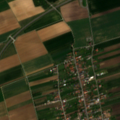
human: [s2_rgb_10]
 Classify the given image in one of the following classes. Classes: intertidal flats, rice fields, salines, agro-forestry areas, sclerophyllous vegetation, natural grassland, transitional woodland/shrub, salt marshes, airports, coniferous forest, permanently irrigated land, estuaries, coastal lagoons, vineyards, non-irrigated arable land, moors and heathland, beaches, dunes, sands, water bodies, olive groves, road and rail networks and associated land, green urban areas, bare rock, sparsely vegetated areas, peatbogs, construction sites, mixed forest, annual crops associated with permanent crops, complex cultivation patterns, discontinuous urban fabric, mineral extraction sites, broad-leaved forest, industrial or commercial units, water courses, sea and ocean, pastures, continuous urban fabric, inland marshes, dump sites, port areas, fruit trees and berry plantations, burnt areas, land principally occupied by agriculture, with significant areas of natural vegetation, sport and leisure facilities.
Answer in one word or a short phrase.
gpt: discontinuous urban fabric, non-irrigated arable land